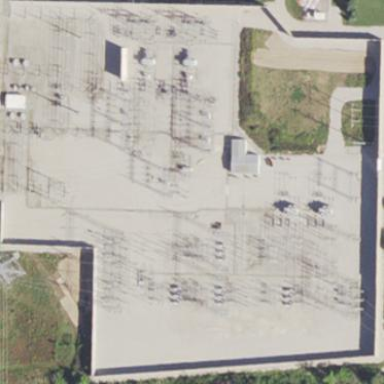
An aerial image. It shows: Power substation with transmission level designation. It is enclosed by fence.